Question: I am trying to make a list of the minimal and maximal values of 4 different data sets. The data sets are a 4th order polynomial fit of a couple of tests I did in the lab. I have made an example code beneath to show what difficulties are. The arrays of the data sets have different lengths and start at different x-values. This is why I haven't managed to solve this problem with a simple for loop.
The blue and red painted lines show how the minimal and maximum arrays should look like when plotted.

I hope that everything is clear with the example code.
'''
# -*- coding: utf-8 -*-
"""
Created on Mon Oct 4 10:49:21 2021
@author: Lodewijk
"""
import math
import numpy as np
import matplotlib.pyplot as plt
from scipy.optimize import curve_fit
from numpy import arange
#%% Creating X and Y example values
XTest1=list(range(0,40))
YTest1=np.empty(len(XTest1))
XTest2=list(range(10,40))
YTest2=np.empty(len(XTest2))
XTest3=list(range(2,40))
YTest3=np.empty(len(XTest3))
XTest4=list(range(5,38))
YTest4=np.empty(len(XTest4))
for i in range(len(XTest1)):
YTest1[i]=math.sin(XTest1[i])
for i in range(len(XTest2)):
YTest2[i]=3*math.sin(XTest2[i])
for i in range(len(XTest3)):
YTest3[i]=2*math.sin(XTest3[i])-0.5
for i in range(len(XTest4)):
YTest4[i]=0.5*math.sin(XTest4[i])+1
plt.plot(XTest1,YTest1, label='Data 1')
plt.plot(XTest2,YTest2, label='Data 2')
plt.plot(XTest3,YTest3, label='Data 3')
plt.plot(XTest4,YTest4, label='Data 4')
plt.legend()
plt.show()
#%% Making a 4th order polynomial best fit graph through the data sets
def objective_4(x,a,b,c,d,e):
return a * x**4 +b*x**3 +c*x**2+d*x+e
pars, cov = curve_fit(objective_4, XTest1,YTest1)
x_line1 = arange(min(XTest1), max(XTest1), 1)
a, b, c, d, e = pars
y_line1 = objective_4(x_line1, a, b, c, d, e)
pars, cov = curve_fit(objective_4, XTest2,YTest2)
x_line2 = arange(min(XTest2), max(XTest2), 1)
a, b, c, d, e = pars
y_line2 = objective_4(x_line2, a, b, c, d, e)
pars, cov = curve_fit(objective_4, XTest3,YTest3)
x_line3 = arange(min(XTest3), max(XTest3), 1)
a, b, c, d, e = pars
y_line3 = objective_4(x_line3, a, b, c, d, e)
pars, cov = curve_fit(objective_4, XTest4,YTest4)
x_line4 = arange(min(XTest4), max(XTest4), 1)
a, b, c, d, e = pars
y_line4 = objective_4(x_line4, a, b, c, d, e)
plt.plot(x_line1,y_line1, label='Test1')
plt.plot(x_line2,y_line2, label='Test2')
plt.plot(x_line3,y_line3, label='Test3')
plt.plot(x_line4,y_line4, label='Test4')
plt.legend()
plt.show()
'''
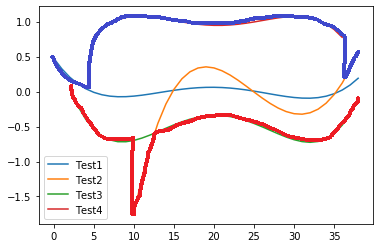
Answer: One option to do that is to pad your data with 'np.nan' to ensure that they all have the same dimension. Once you do that, you can then use 'np.nanmin' and 'np.nanmax' to compute min and max while discarding 'np.nan' values.
Overall the code looks like that:
'''
import math
import numpy as np
import matplotlib.pyplot as plt
from scipy.optimize import curve_fit
from numpy import arange
#%% Creating X and Y example values
XTest1=list(range(0,40))
YTest1=np.empty(len(XTest1))
XTest2=list(range(10,40))
YTest2=np.empty(len(XTest2))
XTest3=list(range(2,40))
YTest3=np.empty(len(XTest3))
XTest4=list(range(5,38))
YTest4=np.empty(len(XTest4))
for i in range(len(XTest1)):
YTest1[i]=math.sin(XTest1[i])
for i in range(len(XTest2)):
YTest2[i]=3*math.sin(XTest2[i])
for i in range(len(XTest3)):
YTest3[i]=2*math.sin(XTest3[i])-0.5
for i in range(len(XTest4)):
YTest4[i]=0.5*math.sin(XTest4[i])+1
plt.plot(XTest1,YTest1, label='Data 1')
plt.plot(XTest2,YTest2, label='Data 2')
plt.plot(XTest3,YTest3, label='Data 3')
plt.plot(XTest4,YTest4, label='Data 4')
plt.legend()
plt.show()
#%% Making a 4th order polynomial best fit graph through the data sets
def objective_4(x,a,b,c,d,e):
return a * x**4 +b*x**3 +c*x**2+d*x+e
pars, cov = curve_fit(objective_4, XTest1,YTest1)
x_line1 = arange(min(XTest1), max(XTest1), 1)
a, b, c, d, e = pars
y_line1 = objective_4(x_line1, a, b, c, d, e)
pars, cov = curve_fit(objective_4, XTest2,YTest2)
x_line2 = arange(min(XTest2), max(XTest2), 1)
a, b, c, d, e = pars
y_line2 = objective_4(x_line2, a, b, c, d, e)
pars, cov = curve_fit(objective_4, XTest3,YTest3)
x_line3 = arange(min(XTest3), max(XTest3), 1)
a, b, c, d, e = pars
y_line3 = objective_4(x_line3, a, b, c, d, e)
pars, cov = curve_fit(objective_4, XTest4,YTest4)
x_line4 = arange(min(XTest4), max(XTest4), 1)
a, b, c, d, e = pars
y_line4 = objective_4(x_line4, a, b, c, d, e)
plt.plot(x_line1,y_line1, label='Test1')
plt.plot(x_line2,y_line2, label='Test2')
plt.plot(x_line3,y_line3, label='Test3')
plt.plot(x_line4,y_line4, label='Test4')
######## Padding start #######
min_x=min(XTest1[0],XTest2[0],XTest3[0],XTest4[0])
max_x=max(XTest1[-1],XTest2[-1],XTest3[-1],XTest4[-1])
x=np.arange(min_x,max_x)
y_line1_pad=(XTest1[0]-min_x)*[np.nan]+list(y_line1)+(max_x-XTest1[-1])*[np.nan]
y_line2_pad=(XTest2[0]-min_x)*[np.nan]+list(y_line2)+(max_x-XTest2[-1])*[np.nan]
y_line3_pad=(XTest3[0]-min_x)*[np.nan]+list(y_line3)+(max_x-XTest3[-1])*[np.nan]
y_line4_pad=(XTest4[0]-min_x)*[np.nan]+list(y_line4)+(max_x-XTest4[-1])*[np.nan]
y_line_pad_all=np.array([y_line1_pad,y_line2_pad,y_line3_pad,y_line4_pad])
####### Compute min and max ######
min_y=np.nanmin(y_line_pad_all,axis=0)
max_y=np.nanmax(y_line_pad_all,axis=0)
####### PLot min and max ######
plt.plot(x,min_y,color='r',ls='--',lw=2,label='min')
plt.plot(x,max_y,color='b',ls='--',lw=2,label='max')
plt.legend()
plt.show()
'''
And the output gives:
<URL>